Interaction volume radius: 10 \u00c5
Interaction volume height: 30 \u00c5
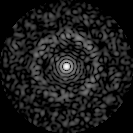
Disorder parameter: 0.8368